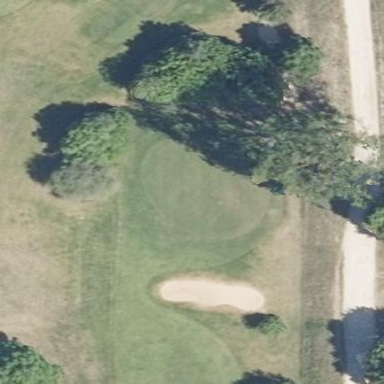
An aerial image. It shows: Golf green.